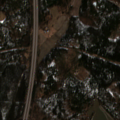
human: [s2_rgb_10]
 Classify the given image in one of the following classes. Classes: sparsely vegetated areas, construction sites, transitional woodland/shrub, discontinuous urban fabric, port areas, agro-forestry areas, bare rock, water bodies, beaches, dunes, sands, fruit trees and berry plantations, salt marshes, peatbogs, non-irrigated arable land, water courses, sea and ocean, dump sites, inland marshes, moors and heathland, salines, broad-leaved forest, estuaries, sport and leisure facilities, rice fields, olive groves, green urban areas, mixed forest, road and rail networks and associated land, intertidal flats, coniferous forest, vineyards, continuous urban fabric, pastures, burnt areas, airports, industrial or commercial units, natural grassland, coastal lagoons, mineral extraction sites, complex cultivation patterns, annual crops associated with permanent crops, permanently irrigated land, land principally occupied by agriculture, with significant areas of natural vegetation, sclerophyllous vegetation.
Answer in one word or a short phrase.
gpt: non-irrigated arable land, mixed forest